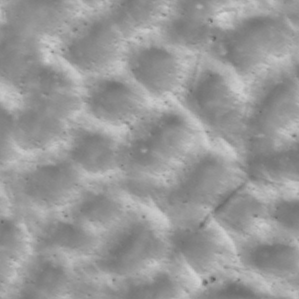
Label: non_frost